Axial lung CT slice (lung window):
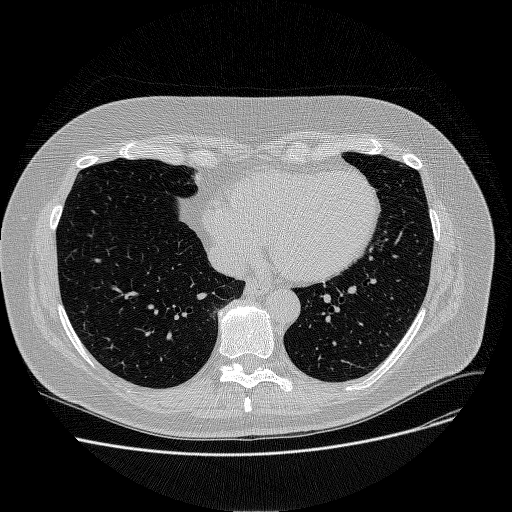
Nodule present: no